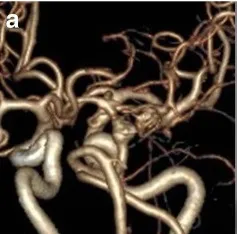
A CTA on admission suggested the recurrence of the aneurysm with fusiform morphology. B; The distal end of the PED was deployed proximal to the distal end of the previous Enterprise stent. C Dyna-CT indicated that the entire PED was deployed within the Enterprise.
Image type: radiology (ct)